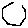
Label: hexagon